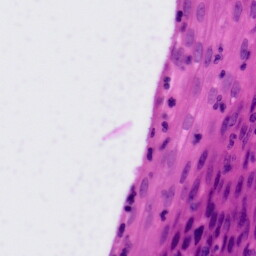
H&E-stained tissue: Tonsil